Field crop: tomato
Growth stage: 1
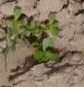
Species: portulaca